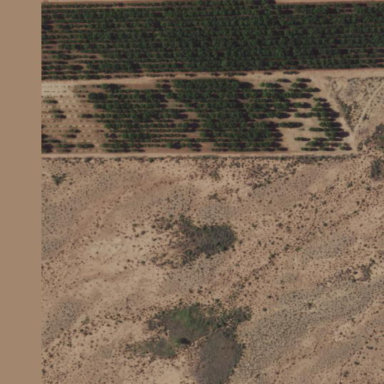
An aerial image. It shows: Orchard.